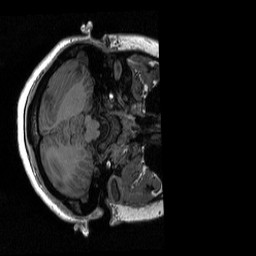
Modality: T1w
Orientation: axial
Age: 23
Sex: female
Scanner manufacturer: siemens
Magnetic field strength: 3 T
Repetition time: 2.3 s
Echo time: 0.00298 s